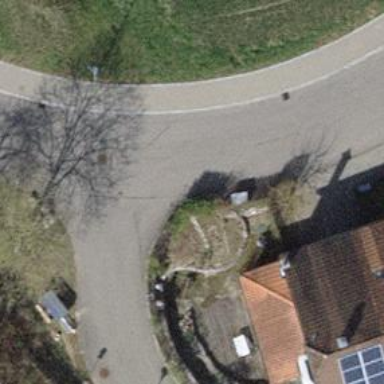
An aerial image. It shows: Residential road with asphalt surface and sidewalk on the left.